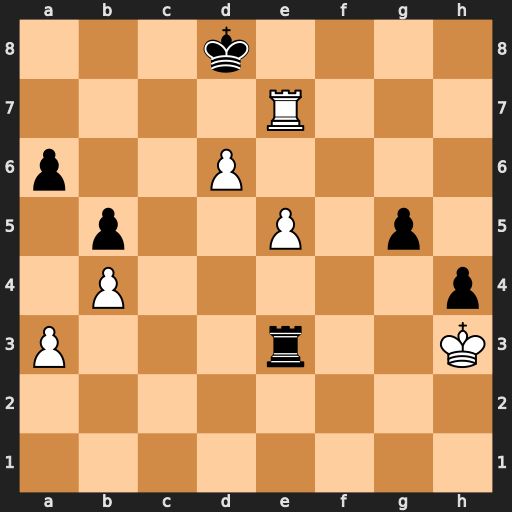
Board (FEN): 3k4/4R3/p2P4/1p2P1p1/1P5p/P3r2K/8/8
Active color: w
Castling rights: -
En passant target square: -
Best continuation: Kg4 h3 Kf5 h2 Rh7